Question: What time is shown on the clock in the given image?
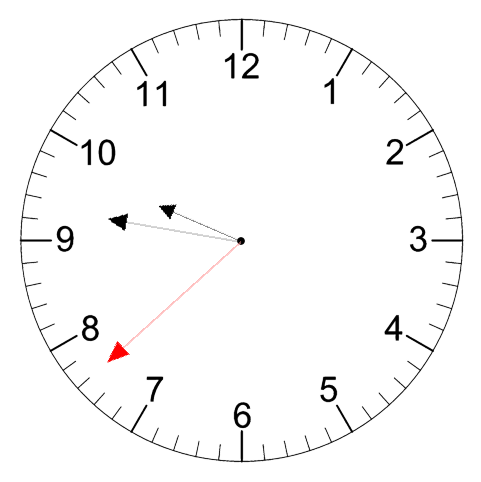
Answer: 09:46:38